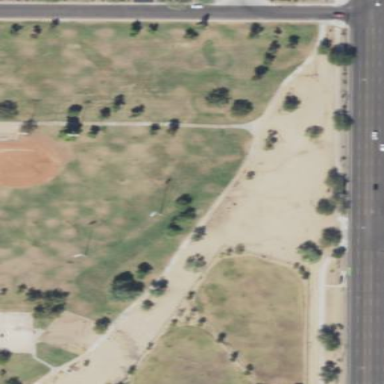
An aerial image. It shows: Baseball pitch for leisure and sports activities.